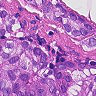
Metastatic tissue present: yes